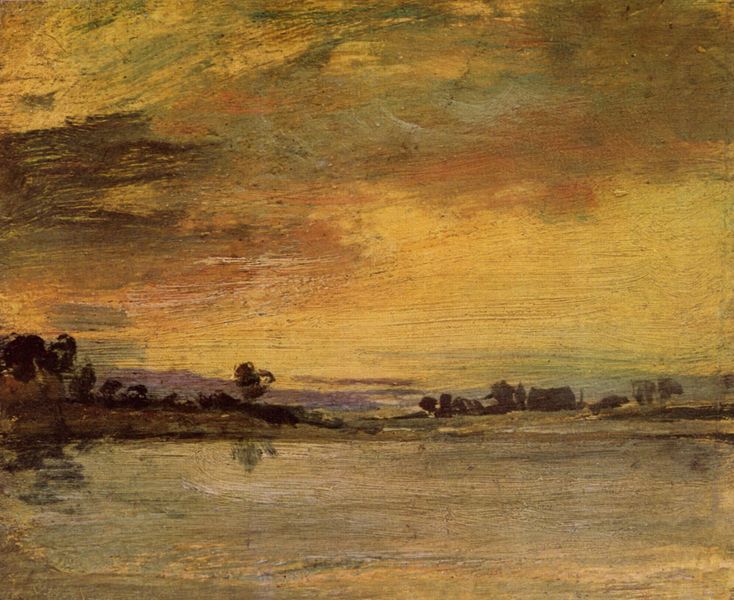
Titel: Sonnenuntergang am Fluss
Künstler: William Turner
Standort: London
Institution: Tate Gallery
Schlagwörter: baum, blau, gemälde, gewitter, himmel, meer, wasser, wolken, bäume, fluss, gelb, grün, impressionismus, landschaft, ocker, see, ufer, abend, braun, grau, impressionisme, licht, orange, weiss, gebäude, gras, haus, rot, wolke, malerei, öl, dämmerung, ebene, horizont, hügel, natur, spiegelung, gewässer, pastos, sonne, corot, land, england, rosa, gischt, ruhig, strand, welle, wellen, düster, dorf, abendsonne, lila, sonnenuntergang, violett, linien, silhouette, van gogh, böschung, luft, turner, duktus, brun, gris, jaune, marron, vert, stimmung, abendrot, striche, unscharf, village, oberfläche, wasseroberfläche, noir, strich, leinwand, pinsel, pinselstrich, maison, lac, vue, rouge, sombre, siedlung, pinselstriche, lumière, arbre, soleil, ciel, paysage, peinture, fleuve, horizon, golf, abendlicht, eau, bleu, campagne, maisons, douceur, esquisse, nuage, nuages, huile, mouvement, touche, trait, monet, arbres, impressionniste, expressionnisme, couleurs, morgendämmerung, aurore, brume, impressionnisme, violet, couchant, coucher de soleil, soir, ligne, vagues, häser, mer, plage, william turner, dore, fold, pastel, reflet, rivière, aube, impression, rosée, soirée, soleil couchant, crépuscule, vent, rivage, panoramique, chaud, lointain, reflets, coucher, pinceau, rive, berge, or, 1900, touches, contre-jour, cile, paisible, morgnerot, doux, nuances, paisable, indistinct, voilet